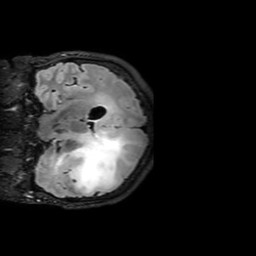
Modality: FLAIR
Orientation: coronal
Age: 53
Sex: female
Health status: ill
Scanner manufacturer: philips
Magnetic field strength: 3 T
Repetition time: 4.8 s
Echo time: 0.3106 s